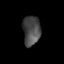
Tissue: skin
Cell type: Epithelial cells
Senescence score: 0.265
Nuclear area (px): 513
Mean DAPI intensity: 71.842